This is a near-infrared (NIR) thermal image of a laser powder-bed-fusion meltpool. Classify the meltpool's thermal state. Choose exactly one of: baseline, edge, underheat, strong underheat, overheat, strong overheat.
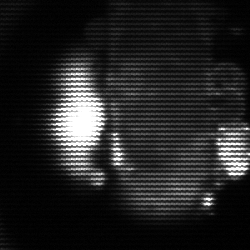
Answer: strong underheat